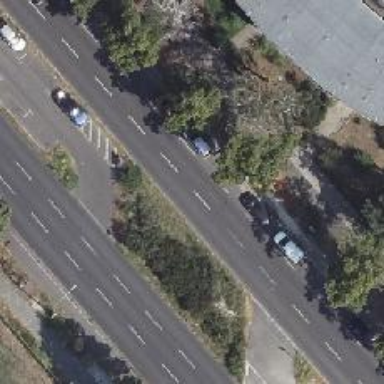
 there is parking lane on the right side of the road."